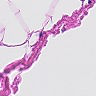
Metastatic tissue present: no